Aerial crown-view tile of a tropical tree (Barro Colorado Island, Panama), acquired 20240918:
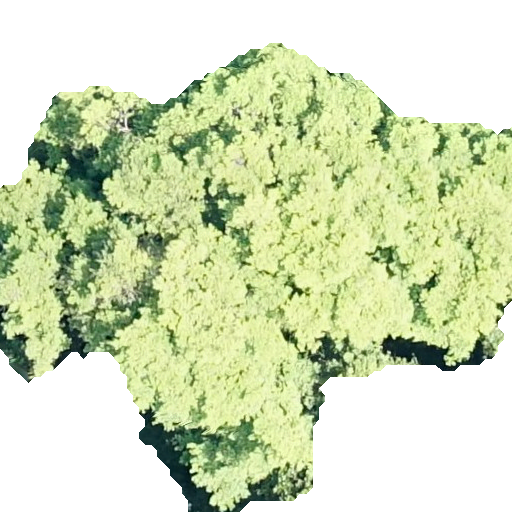
Species: Terminalia amazonia
GBIF accepted scientific name: Terminalia amazonica
Crown area: 259.766 m²